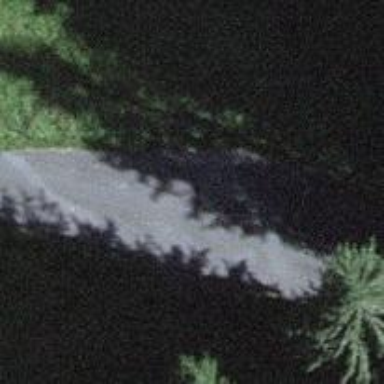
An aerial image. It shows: Passing place on the road.